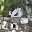
Label: 9